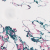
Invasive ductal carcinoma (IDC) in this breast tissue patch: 1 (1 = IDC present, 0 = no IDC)